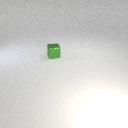
small green metal cube